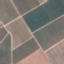
Land use / land cover class: PermanentCrop